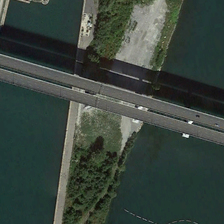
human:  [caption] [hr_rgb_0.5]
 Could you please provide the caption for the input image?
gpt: two parallel bridges are over a river with an island with green trees .

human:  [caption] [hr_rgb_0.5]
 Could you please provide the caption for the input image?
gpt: two parallel bridges are over a river with an island with green trees .

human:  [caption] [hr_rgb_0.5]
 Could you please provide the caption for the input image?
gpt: two parallel bridges are over a river with an island with green trees .

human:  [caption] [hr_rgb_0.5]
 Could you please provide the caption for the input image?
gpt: two parallel bridges are over a river with an island with green trees .

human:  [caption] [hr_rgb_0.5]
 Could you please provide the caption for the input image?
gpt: two parallel bridges are over a river with an island with green trees .